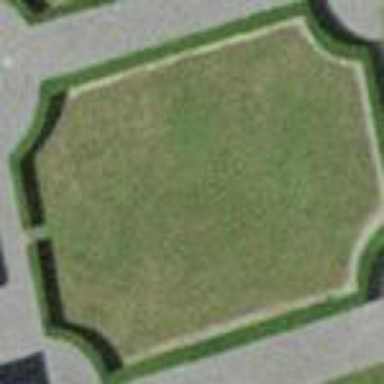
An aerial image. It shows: Garden area designated for leisure land.